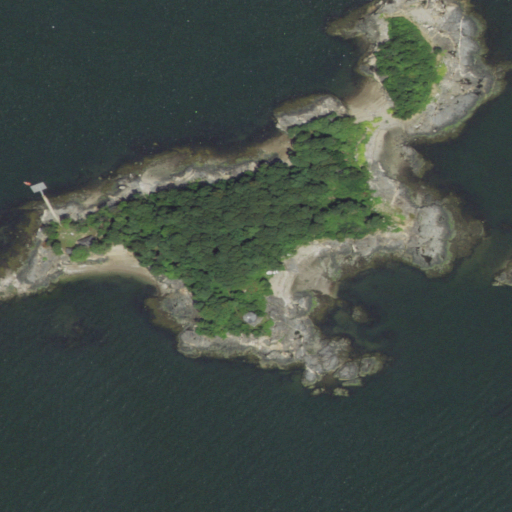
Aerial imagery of island in New York named Huckleberry Island containing open water, herbaceous wetlands, medium intensity development, and low intensity development